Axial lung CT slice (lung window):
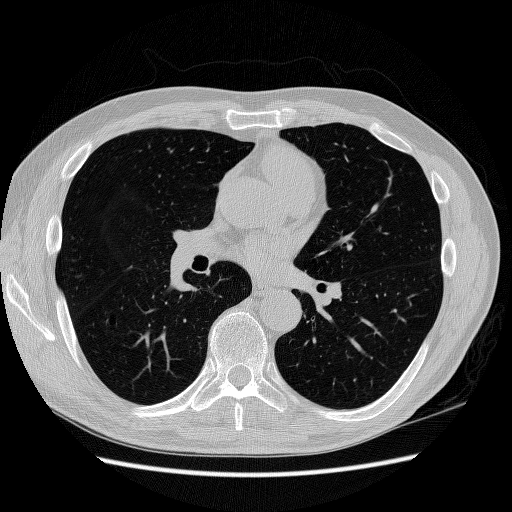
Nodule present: no